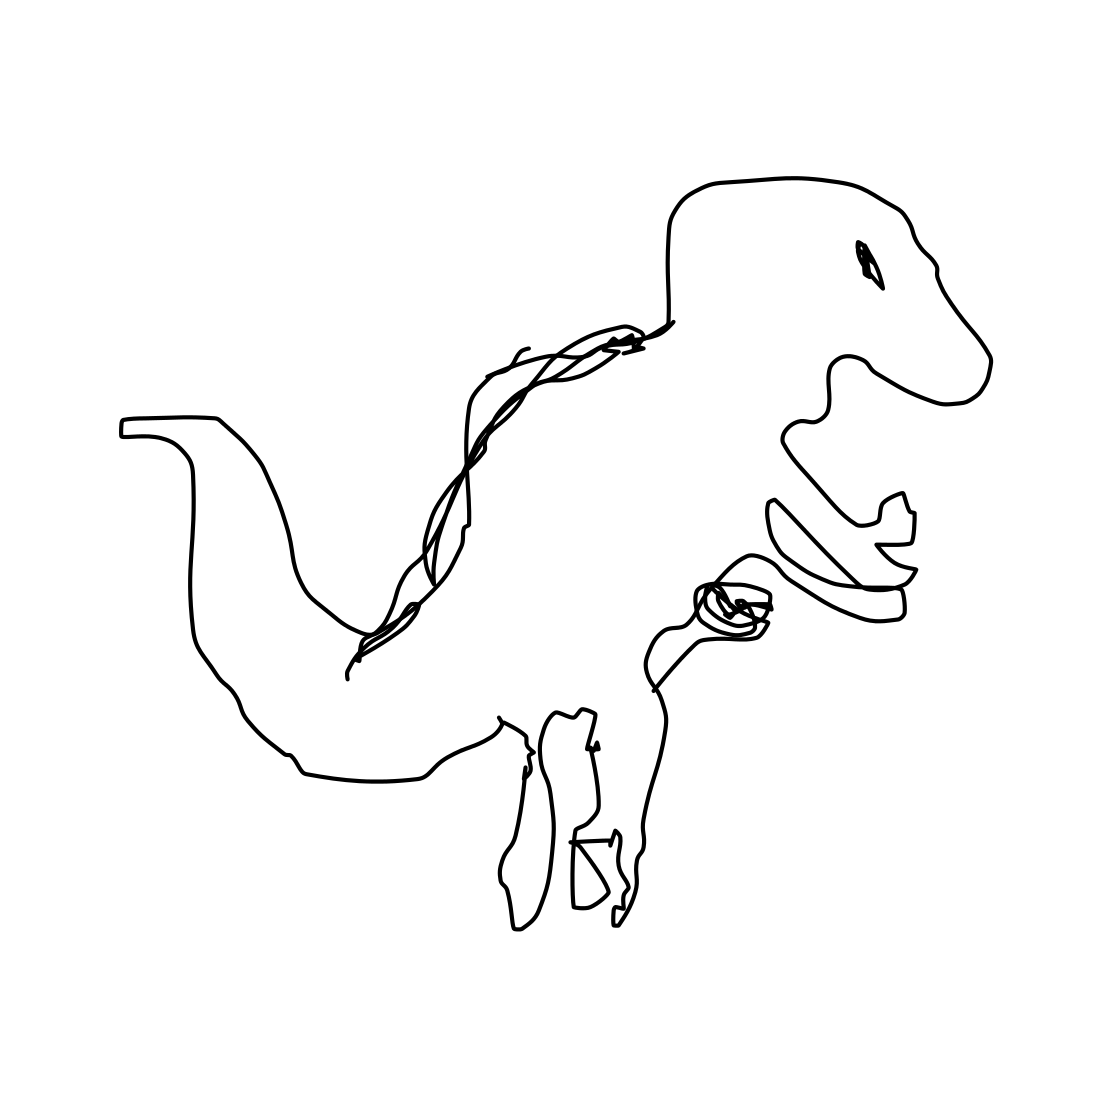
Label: kangaroo